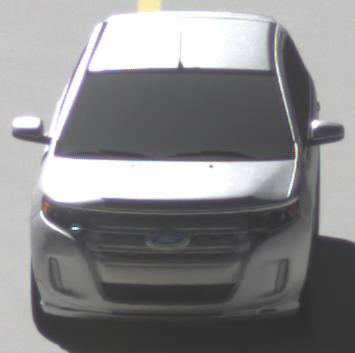
Make: Ford
Model: Edge
Detailed model: Gen. 1 Facelift
Model produced from: 2010
Model produced until: 2015
Doors: 5
Color: white
Road condition: dry road
Daytime: morning or afternoon
Contrast: high contrast